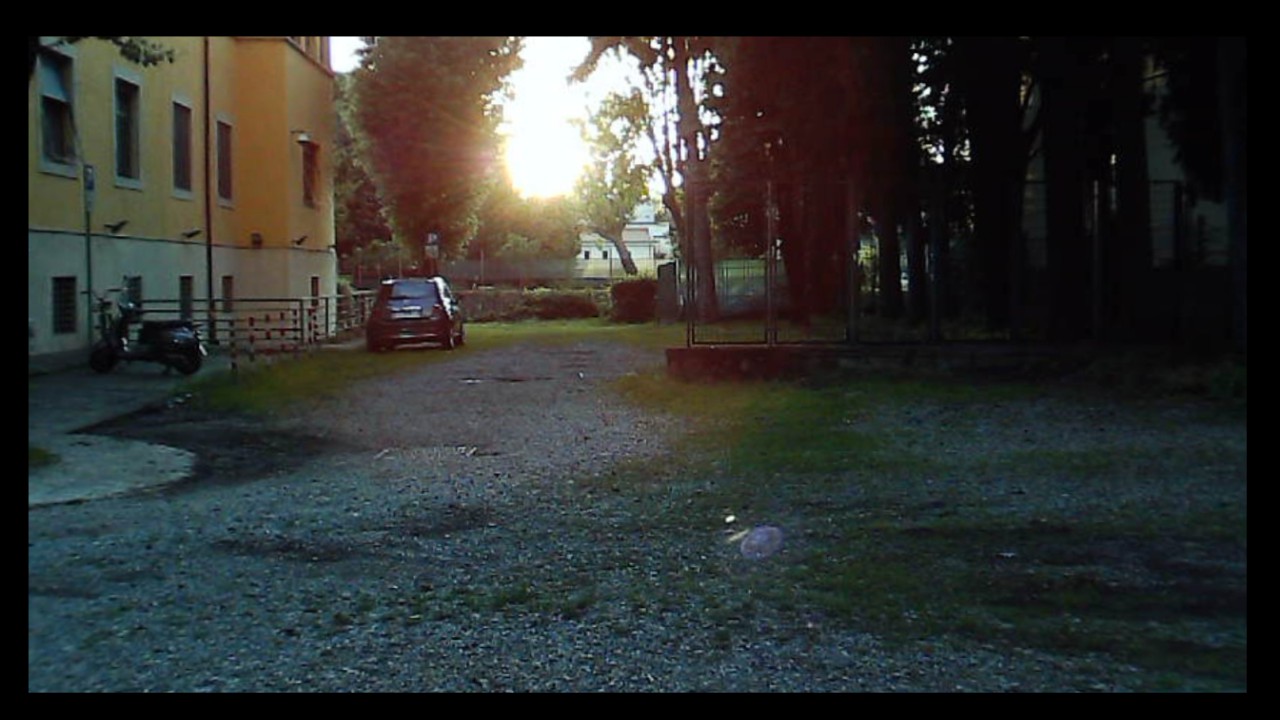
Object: DarwinFPV cineape20